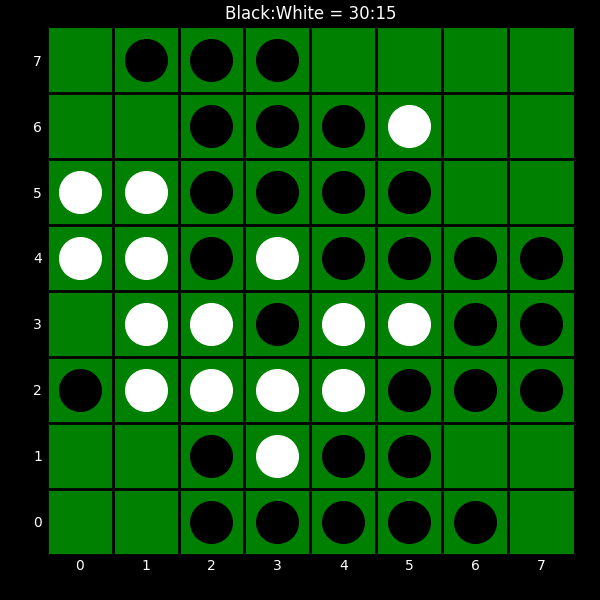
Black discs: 30
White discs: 15